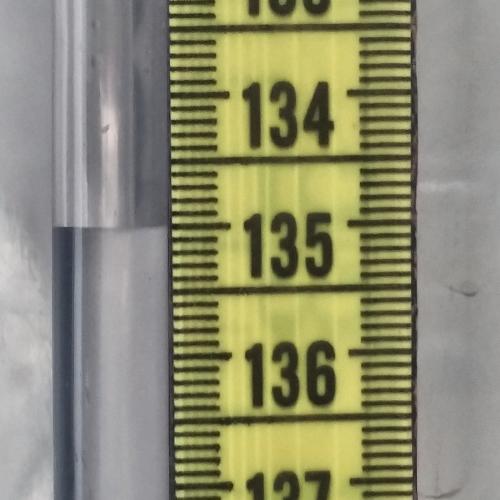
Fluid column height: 135.0 cm